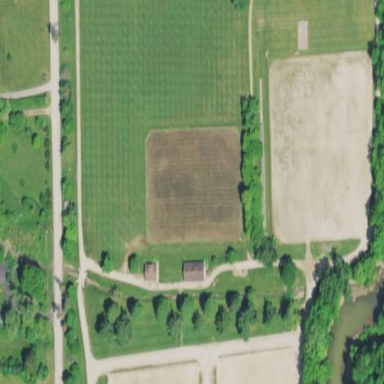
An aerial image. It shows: Equestrian pitch for leisure land activities.